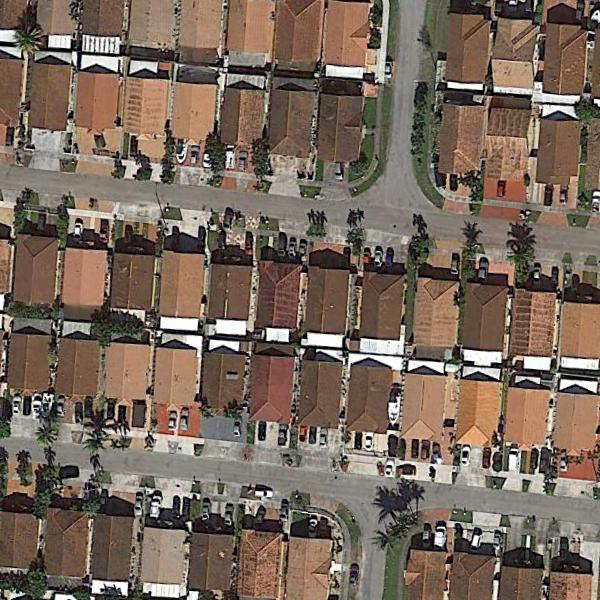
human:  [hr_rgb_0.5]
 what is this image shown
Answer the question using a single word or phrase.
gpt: dense residential